Field crop: maize
Growth stage: 2
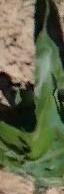
Species: maize